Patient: sex F, age 71
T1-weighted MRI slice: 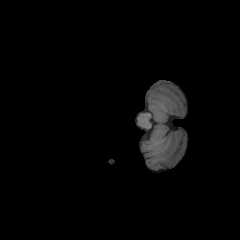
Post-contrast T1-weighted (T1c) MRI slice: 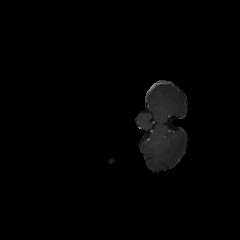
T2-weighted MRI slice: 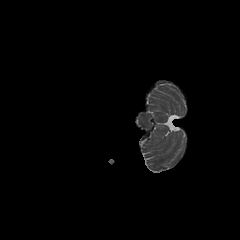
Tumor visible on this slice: no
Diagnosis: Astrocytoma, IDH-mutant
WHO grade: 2